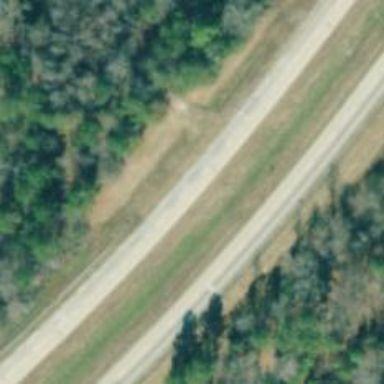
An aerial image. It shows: Trunk highway.